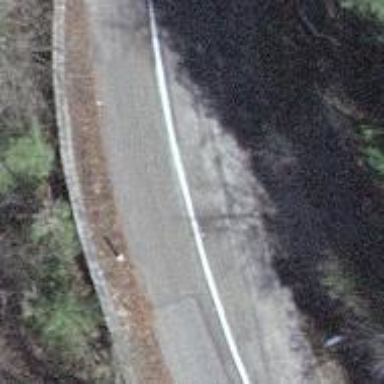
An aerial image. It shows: Secondary road.